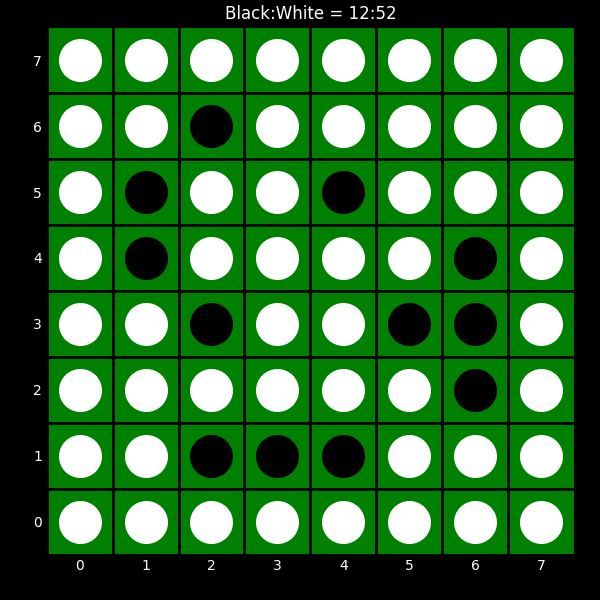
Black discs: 12
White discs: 52